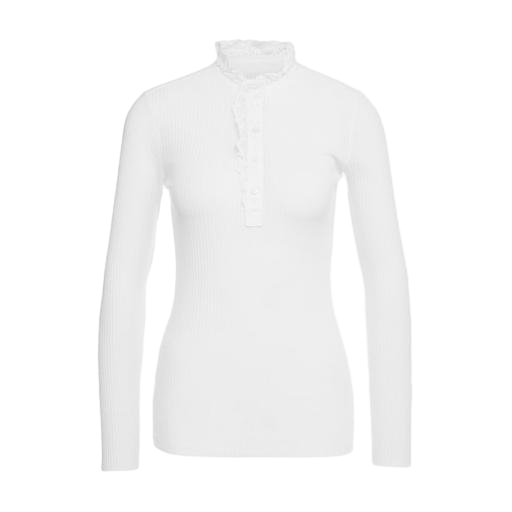
white henley long-sleeved ribbed-jersey top, high-neck ribbed-jersey t-shirt, white women's long-sleeve top, white background